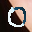
Label: 0